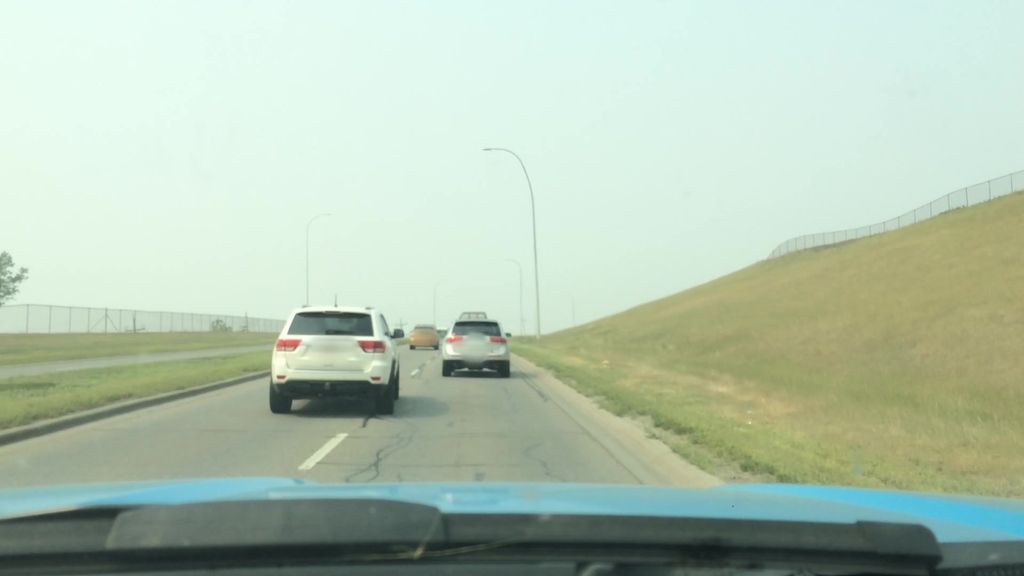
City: calgary